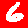
Digit: 6